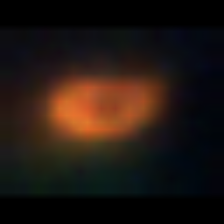
Taxon: Unknown_phyto
Group: Unknown